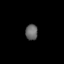
Tissue: lung
Cell type: Epithelial cells
Senescence score: 0.6594
Nuclear area (px): 189
Mean DAPI intensity: 103.508